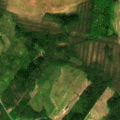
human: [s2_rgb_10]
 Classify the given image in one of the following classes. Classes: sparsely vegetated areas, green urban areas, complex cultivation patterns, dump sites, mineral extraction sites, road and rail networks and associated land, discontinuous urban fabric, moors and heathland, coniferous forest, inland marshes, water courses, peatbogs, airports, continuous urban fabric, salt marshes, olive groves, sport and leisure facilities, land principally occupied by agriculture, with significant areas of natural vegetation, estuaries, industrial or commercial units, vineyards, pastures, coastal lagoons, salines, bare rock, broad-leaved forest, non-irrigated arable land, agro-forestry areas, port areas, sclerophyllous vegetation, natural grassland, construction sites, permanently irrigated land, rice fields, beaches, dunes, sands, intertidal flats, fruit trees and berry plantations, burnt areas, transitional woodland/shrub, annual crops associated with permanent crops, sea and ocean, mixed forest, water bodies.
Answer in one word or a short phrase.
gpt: coniferous forest, mixed forest, transitional woodland/shrub, peatbogs